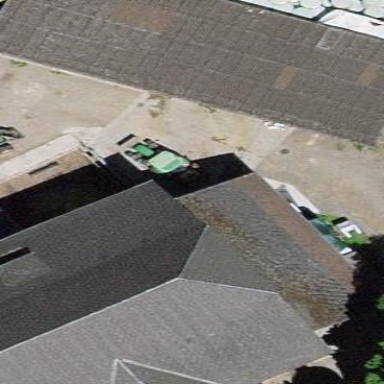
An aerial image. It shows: Shed.